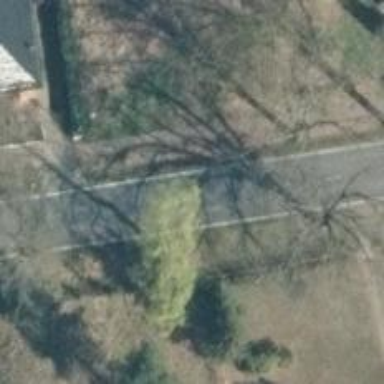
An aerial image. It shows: Secondary road with asphalt surface.